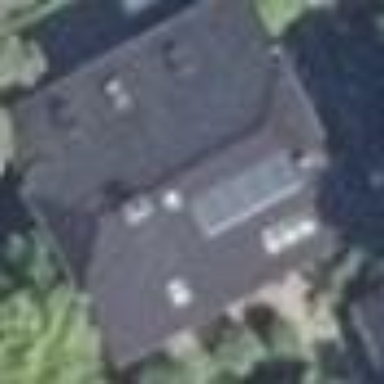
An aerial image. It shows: Detached building.